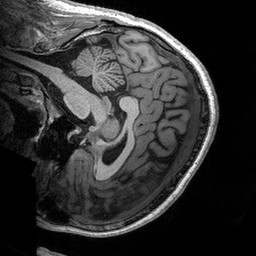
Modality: T1w
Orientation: sagittal
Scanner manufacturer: siemens
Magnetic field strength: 3 T
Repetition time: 2.53 s
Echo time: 0.00288 s